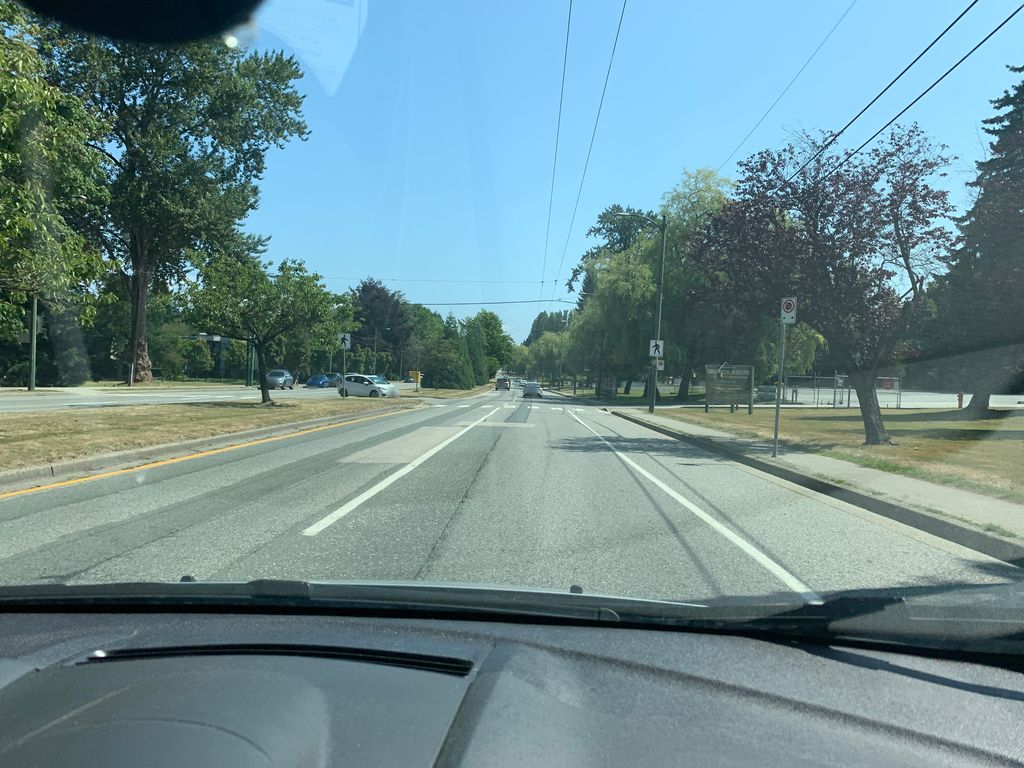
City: vancouver